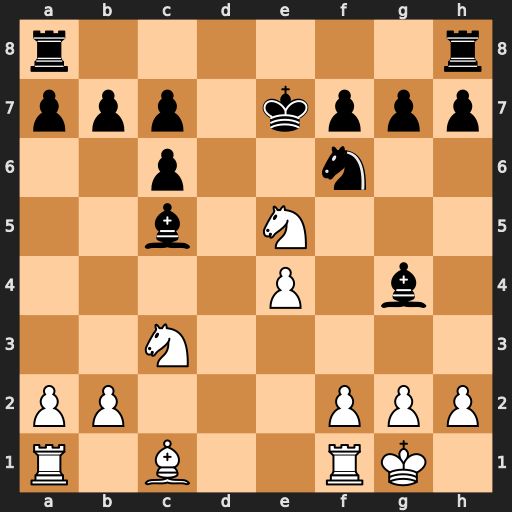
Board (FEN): r6r/ppp1kppp/2p2n2/2b1N3/4P1b1/2N5/PP3PPP/R1B2RK1
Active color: w
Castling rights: -
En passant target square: -
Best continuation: Bg5 Be6 Nd3